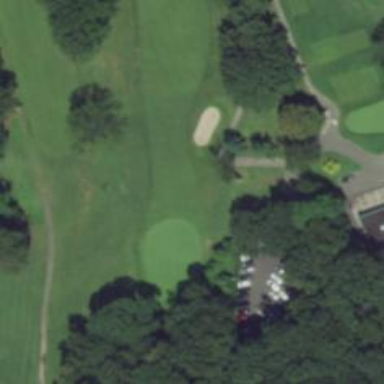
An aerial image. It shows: Path for both road and golf.